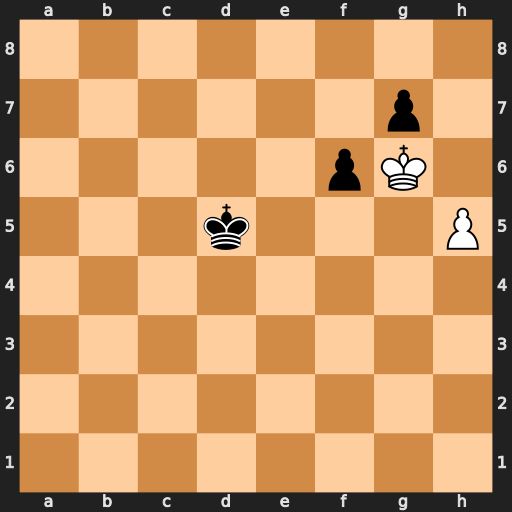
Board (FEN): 8/6p1/5pK1/3k3P/8/8/8/8
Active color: w
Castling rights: -
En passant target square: -
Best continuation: Kxg7 f5 h6 f4 h7 f3 h8=Q